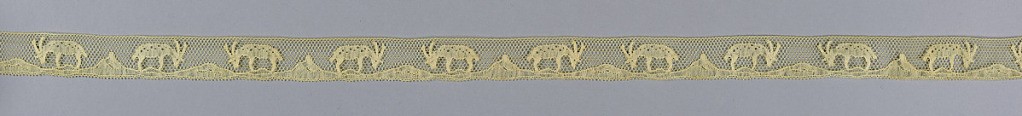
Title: Band
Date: early 19th century
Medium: linen Technique: machine lace
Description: Narrow lace band with a pattern of two confronted antelope-like animals. Machine made in imitation of Mechlin-style bobbin lace.